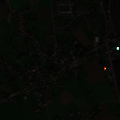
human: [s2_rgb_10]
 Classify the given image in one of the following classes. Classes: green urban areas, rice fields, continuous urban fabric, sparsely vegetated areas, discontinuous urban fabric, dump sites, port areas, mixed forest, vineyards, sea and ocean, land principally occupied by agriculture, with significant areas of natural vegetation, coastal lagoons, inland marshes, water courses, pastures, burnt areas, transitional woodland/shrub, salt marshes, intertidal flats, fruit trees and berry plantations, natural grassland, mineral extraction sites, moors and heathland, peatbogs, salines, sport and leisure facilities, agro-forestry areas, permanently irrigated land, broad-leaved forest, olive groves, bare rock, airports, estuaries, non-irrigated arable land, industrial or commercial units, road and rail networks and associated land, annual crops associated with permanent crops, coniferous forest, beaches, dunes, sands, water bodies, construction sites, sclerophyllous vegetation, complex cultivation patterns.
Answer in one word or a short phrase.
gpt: discontinuous urban fabric, non-irrigated arable land, pastures, complex cultivation patterns, broad-leaved forest